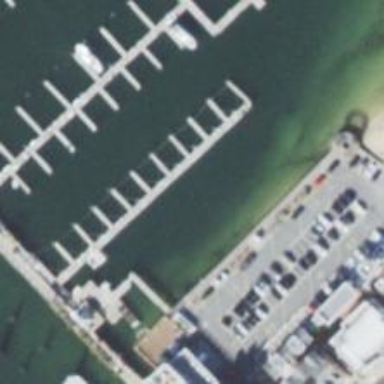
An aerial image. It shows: Man-made pier.